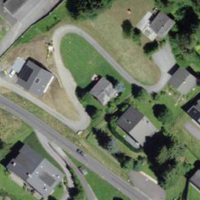
EUNIS habitat code: 55
Species observed at this site:
Geum rivale
Filipendula ulmaria